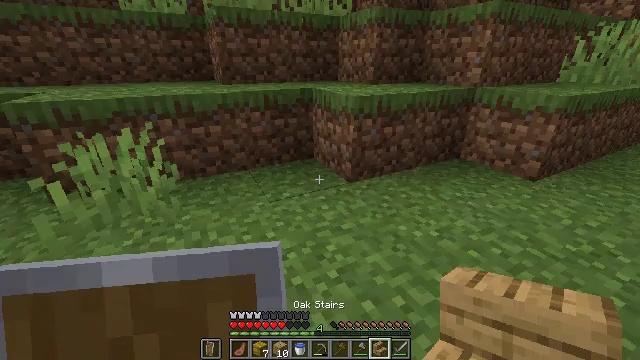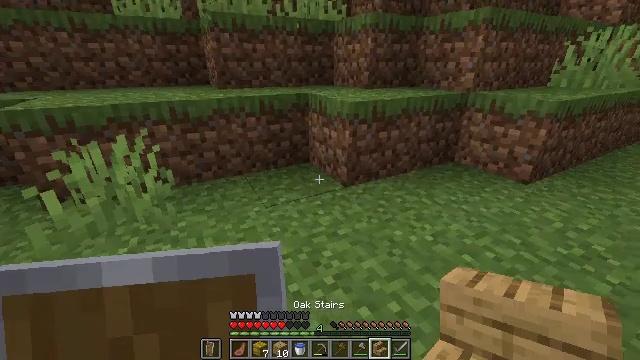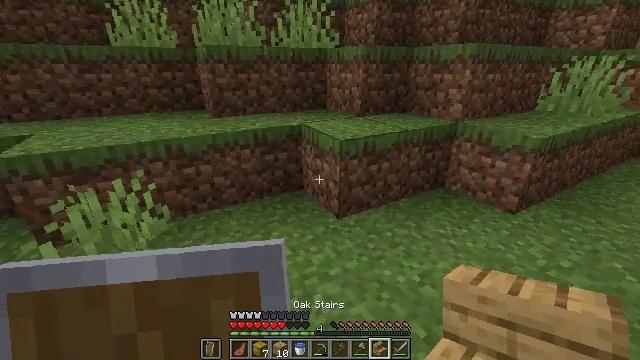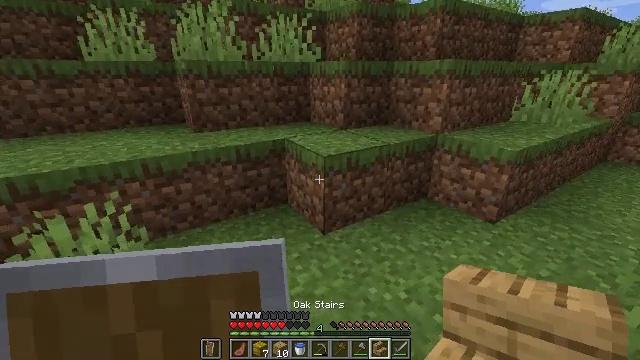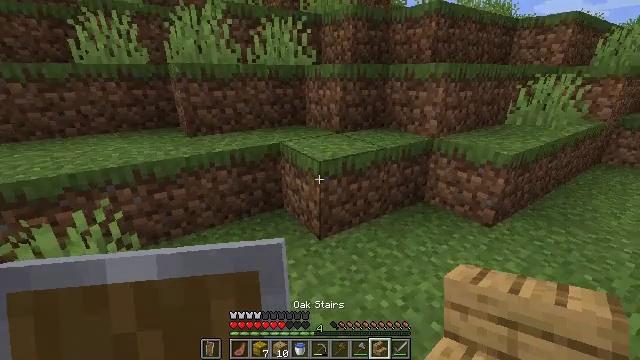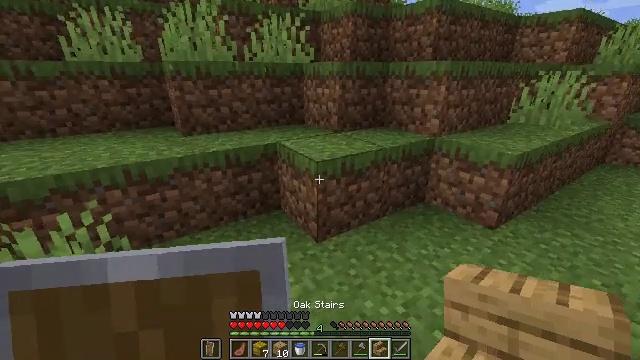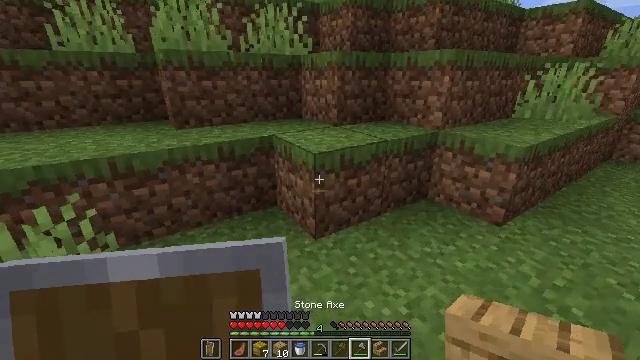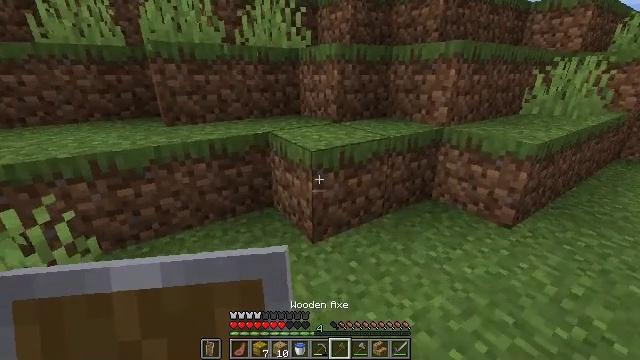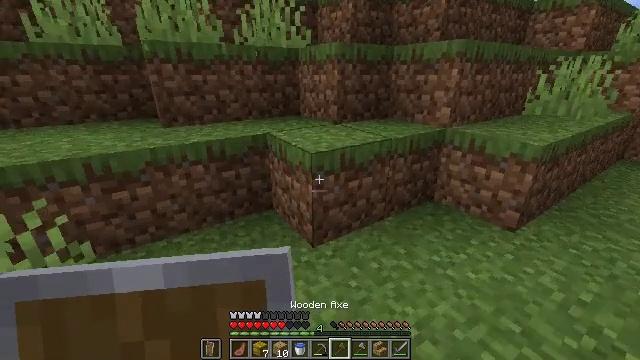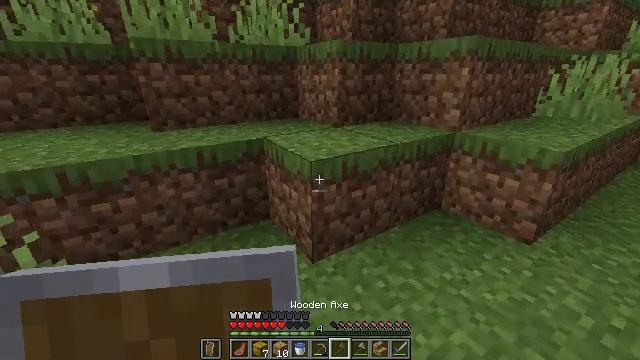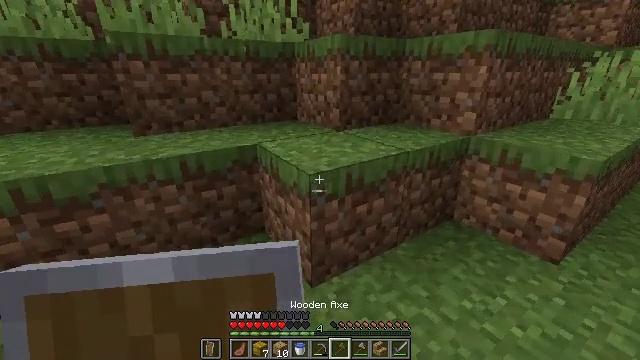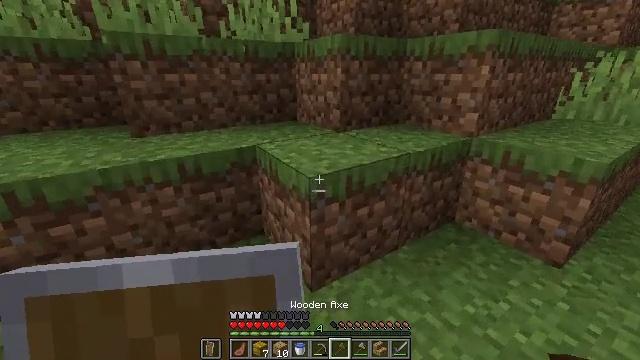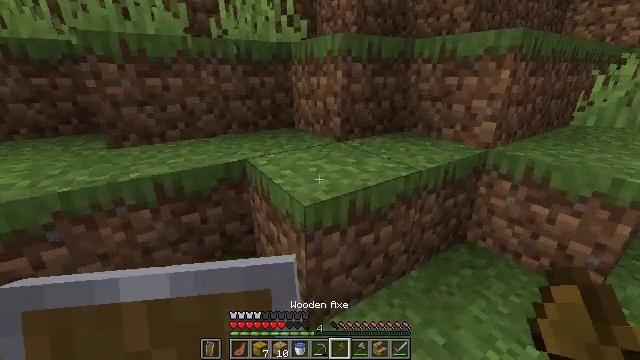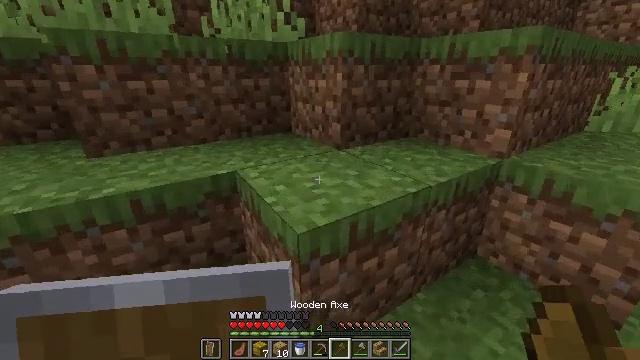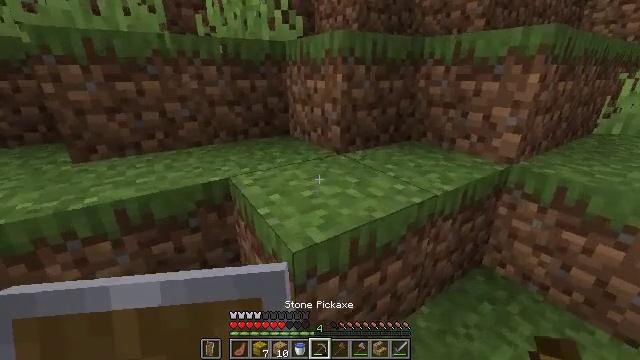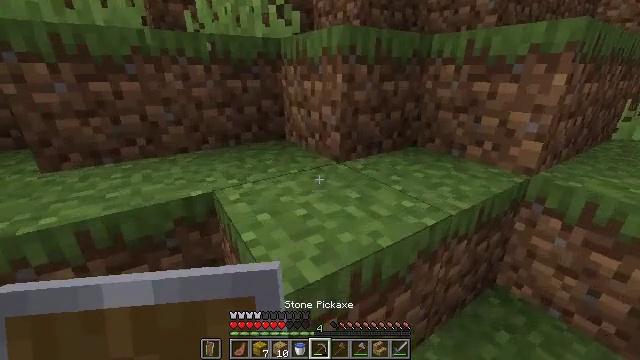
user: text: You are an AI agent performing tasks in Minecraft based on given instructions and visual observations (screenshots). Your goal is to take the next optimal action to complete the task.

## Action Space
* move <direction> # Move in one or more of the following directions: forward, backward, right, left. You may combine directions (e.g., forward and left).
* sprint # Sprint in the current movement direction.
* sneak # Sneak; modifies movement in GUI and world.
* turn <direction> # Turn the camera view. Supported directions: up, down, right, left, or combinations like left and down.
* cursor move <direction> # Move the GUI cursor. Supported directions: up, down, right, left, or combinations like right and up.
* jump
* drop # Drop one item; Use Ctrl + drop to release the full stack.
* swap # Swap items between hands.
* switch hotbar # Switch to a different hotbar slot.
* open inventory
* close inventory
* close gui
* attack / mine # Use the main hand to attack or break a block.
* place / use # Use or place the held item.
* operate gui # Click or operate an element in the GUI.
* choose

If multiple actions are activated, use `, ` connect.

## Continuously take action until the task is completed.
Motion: motion action
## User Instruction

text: Gather tall grass by hitting it.
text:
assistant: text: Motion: move forward, jump
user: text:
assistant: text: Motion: move forward, jump
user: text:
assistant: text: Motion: move forward, turn right and up, jump
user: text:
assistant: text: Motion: move forward, jump
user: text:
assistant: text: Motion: move forward
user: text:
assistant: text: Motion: move forward
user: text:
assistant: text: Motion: move forward
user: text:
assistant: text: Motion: move forward
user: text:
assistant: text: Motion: move forward
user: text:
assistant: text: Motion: move forward
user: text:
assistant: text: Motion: move forward
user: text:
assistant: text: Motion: move forward
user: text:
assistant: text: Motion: move forward
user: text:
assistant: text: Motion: move forward
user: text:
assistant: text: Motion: move forward
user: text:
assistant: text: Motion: move forward
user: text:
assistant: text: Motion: move forward, jump
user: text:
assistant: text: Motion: move forward, jump
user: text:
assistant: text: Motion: move forward, jump
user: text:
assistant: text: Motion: move forward, jump
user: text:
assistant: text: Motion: move forward
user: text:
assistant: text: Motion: move forward
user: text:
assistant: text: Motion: move forward
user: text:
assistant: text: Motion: move forward
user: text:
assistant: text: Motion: move forward
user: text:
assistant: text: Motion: move forward, use / place
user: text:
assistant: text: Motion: move forward, use / place
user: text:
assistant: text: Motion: move forward, use / place
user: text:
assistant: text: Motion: move forward, use / place
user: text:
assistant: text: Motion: move forward, use / place